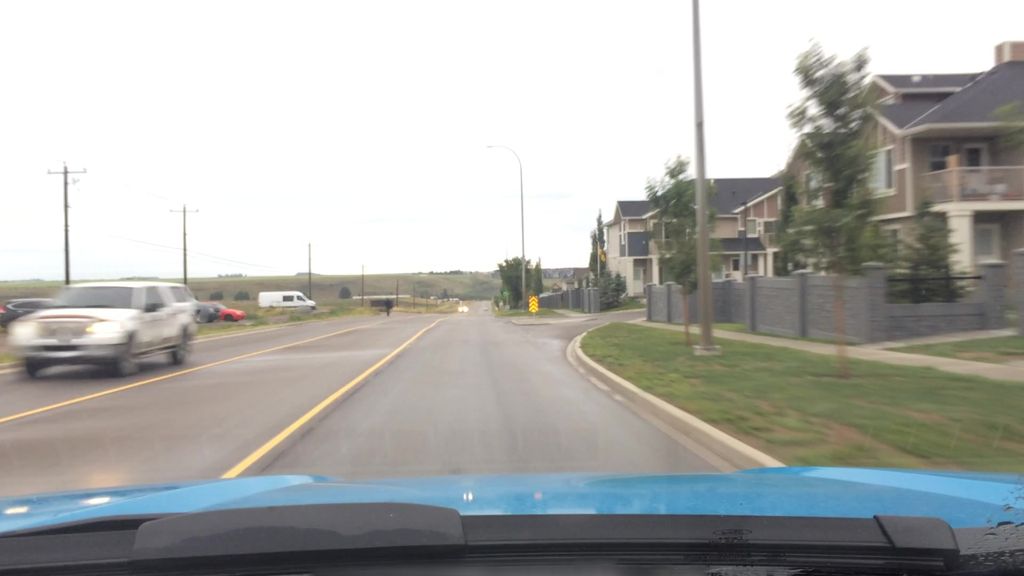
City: calgary